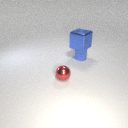
large blue metal cube above small blue rubber cylinder